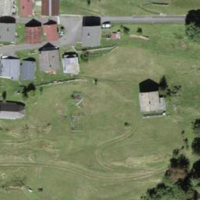
EUNIS habitat code: 43
Species observed at this site:
Geranium sanguineum